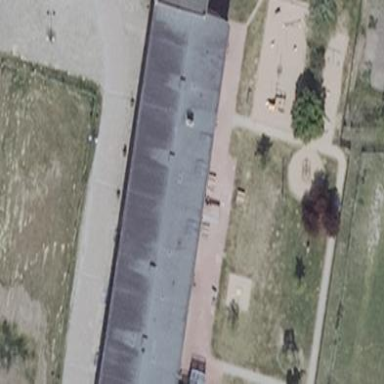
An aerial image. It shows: Kindergarten building.